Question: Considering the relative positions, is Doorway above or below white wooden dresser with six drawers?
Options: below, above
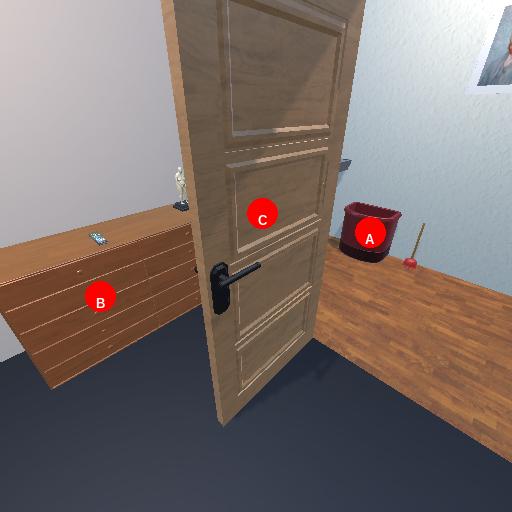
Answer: below